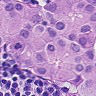
Metastatic tissue present: yes